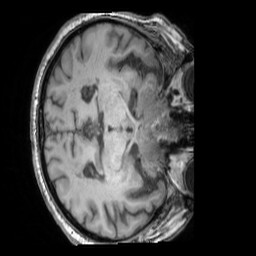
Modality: T1w
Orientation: axial
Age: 74
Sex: male
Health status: ill
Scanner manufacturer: siemens
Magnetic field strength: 3 T
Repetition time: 1.75 s
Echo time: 0.00418 s